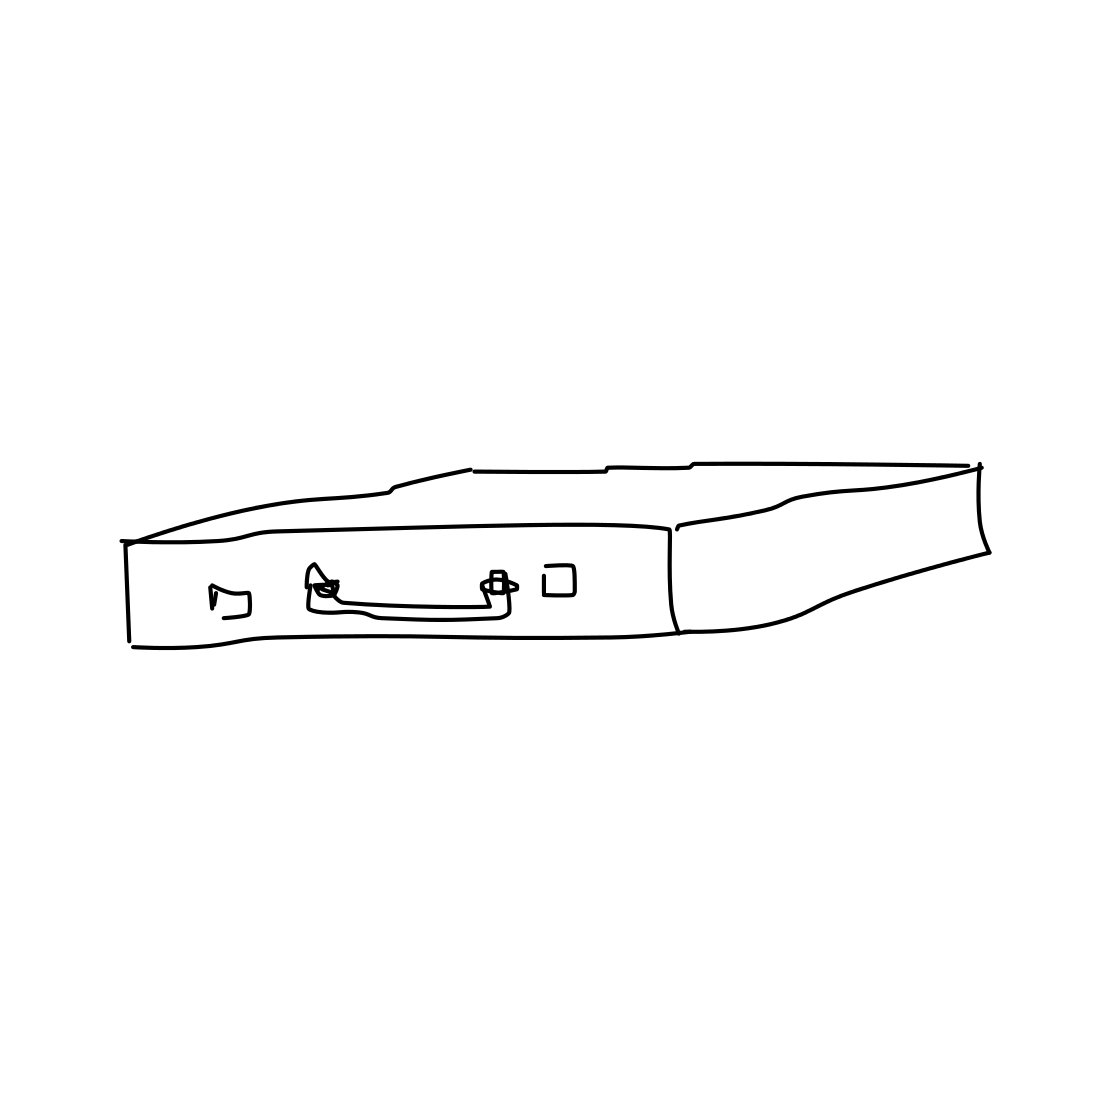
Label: suitcase